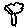
Label: tree